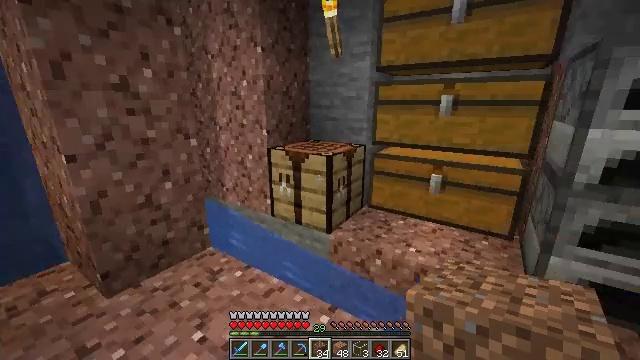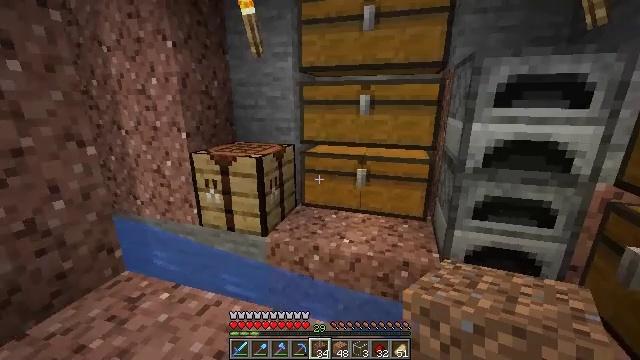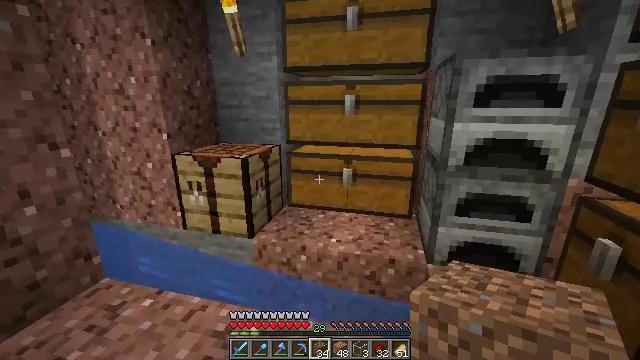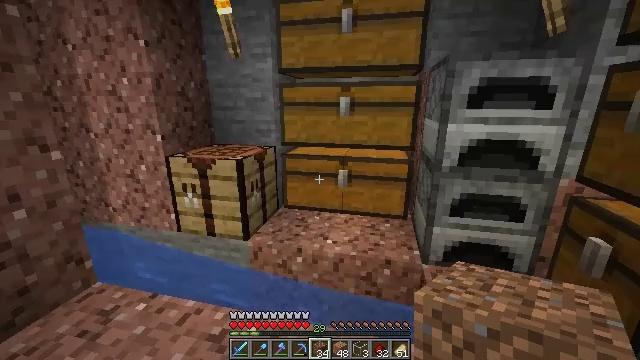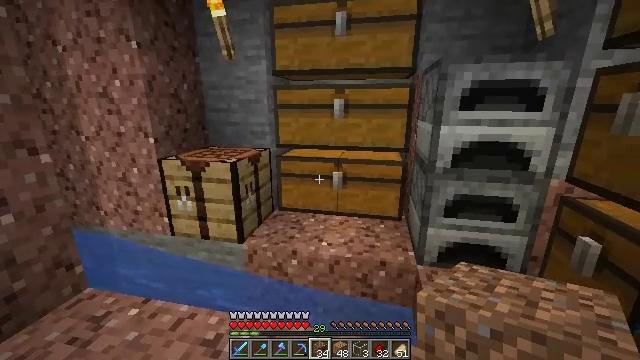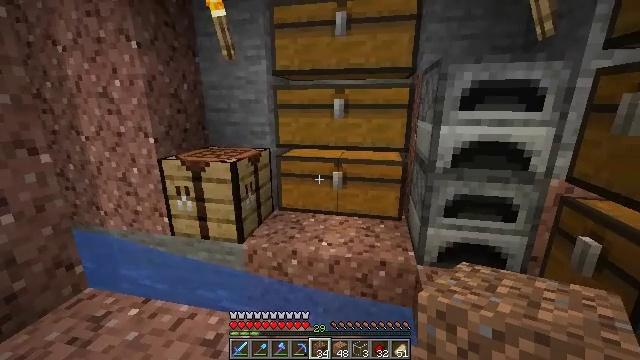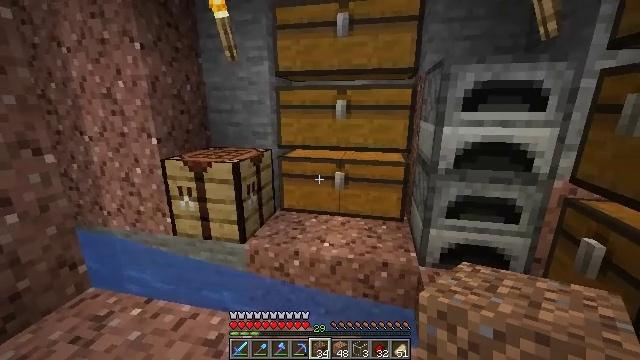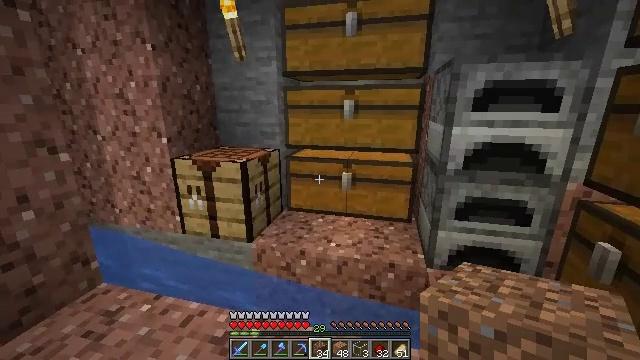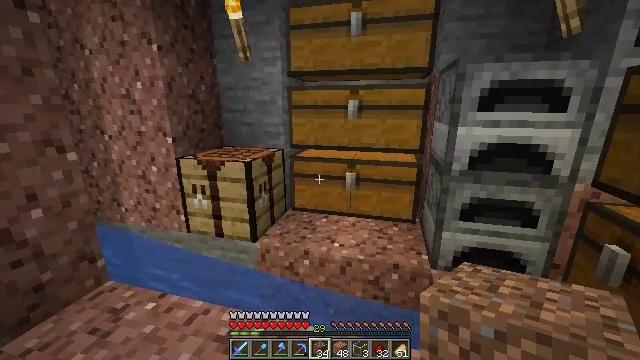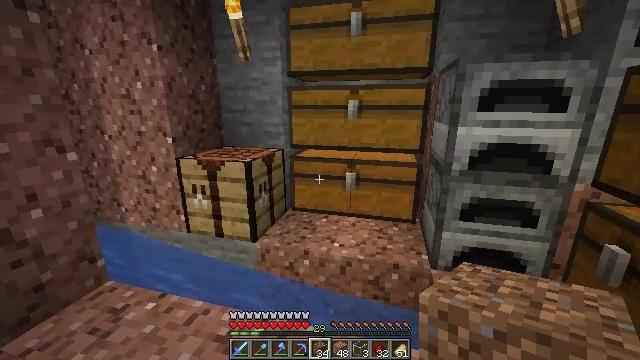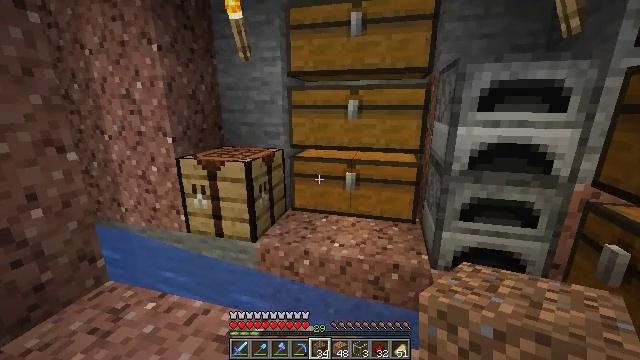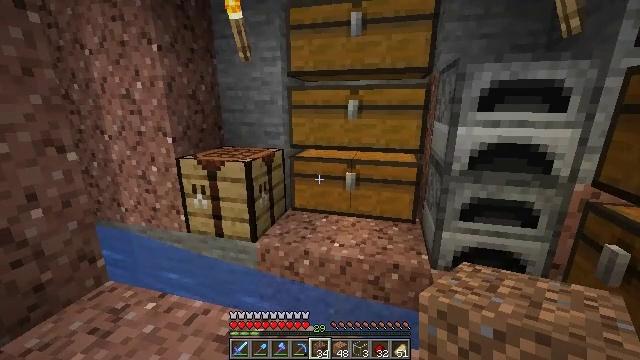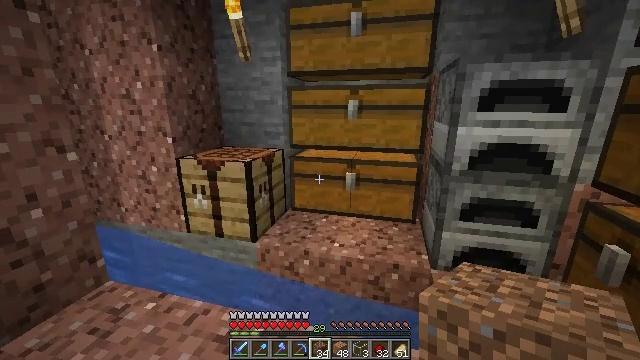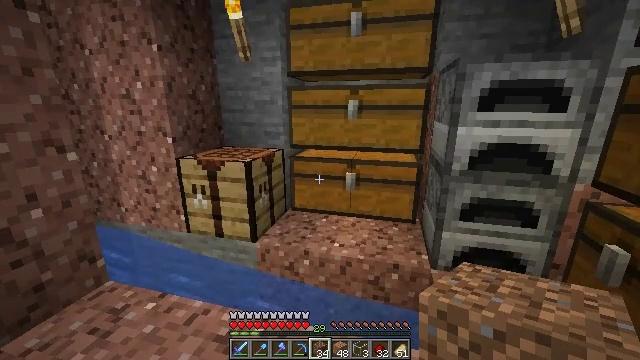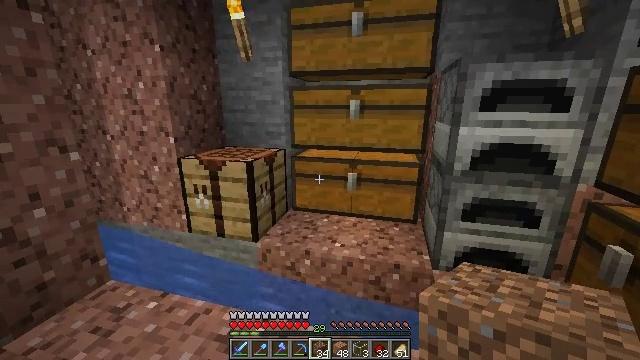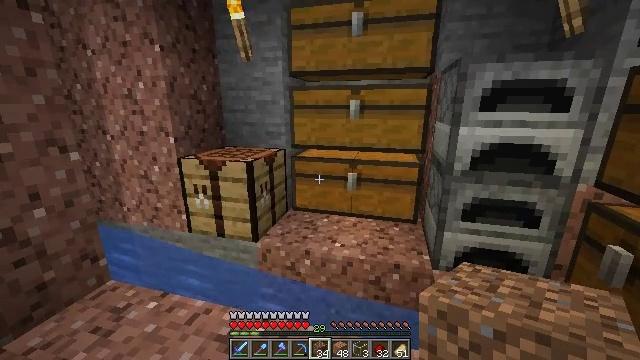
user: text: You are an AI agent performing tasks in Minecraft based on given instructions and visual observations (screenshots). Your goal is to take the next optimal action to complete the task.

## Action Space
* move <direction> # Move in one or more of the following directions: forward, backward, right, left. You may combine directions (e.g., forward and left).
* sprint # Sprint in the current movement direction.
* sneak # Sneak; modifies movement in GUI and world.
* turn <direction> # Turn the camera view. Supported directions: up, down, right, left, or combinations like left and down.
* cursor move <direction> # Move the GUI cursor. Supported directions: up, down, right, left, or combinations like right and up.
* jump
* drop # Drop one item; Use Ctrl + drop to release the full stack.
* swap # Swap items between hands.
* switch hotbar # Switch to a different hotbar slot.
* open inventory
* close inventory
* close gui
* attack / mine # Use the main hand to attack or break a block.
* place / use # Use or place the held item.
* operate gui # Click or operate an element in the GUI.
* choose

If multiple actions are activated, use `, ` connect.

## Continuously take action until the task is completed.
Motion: motion action
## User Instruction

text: Form a golden helmet using the crafting table and gold.
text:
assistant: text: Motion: turn right
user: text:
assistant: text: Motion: turn right
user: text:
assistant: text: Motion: turn right
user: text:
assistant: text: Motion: turn right
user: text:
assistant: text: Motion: no_op
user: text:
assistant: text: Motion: no_op
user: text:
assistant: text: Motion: turn left
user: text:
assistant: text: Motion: no_op
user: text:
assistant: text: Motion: no_op
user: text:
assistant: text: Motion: no_op
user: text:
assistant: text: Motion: no_op
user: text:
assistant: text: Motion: no_op
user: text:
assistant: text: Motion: no_op
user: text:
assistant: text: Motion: no_op
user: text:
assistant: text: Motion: no_op
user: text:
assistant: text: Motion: no_op
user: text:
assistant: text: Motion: no_op
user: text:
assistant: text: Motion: no_op
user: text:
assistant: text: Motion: no_op
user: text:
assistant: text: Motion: no_op
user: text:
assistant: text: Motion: no_op
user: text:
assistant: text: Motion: no_op
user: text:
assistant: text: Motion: no_op
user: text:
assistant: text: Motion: no_op
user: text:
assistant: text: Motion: turn left
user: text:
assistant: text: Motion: turn left
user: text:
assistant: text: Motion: turn right
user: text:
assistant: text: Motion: no_op
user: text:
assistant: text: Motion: no_op
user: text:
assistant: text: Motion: no_op